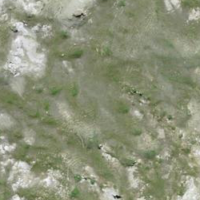
EUNIS habitat code: 31
Species observed at this site:
Leontopodium nivale